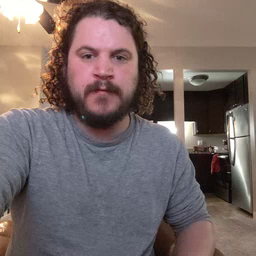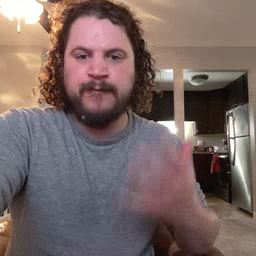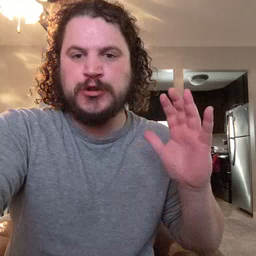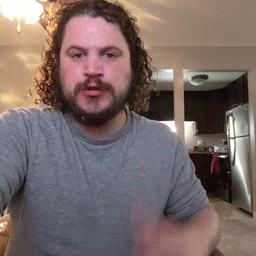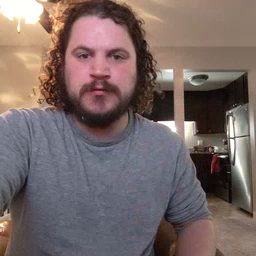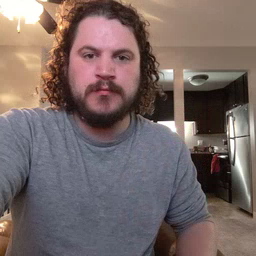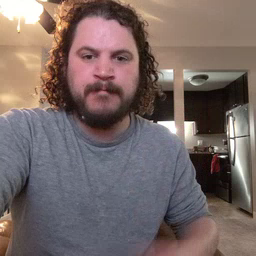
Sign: finish